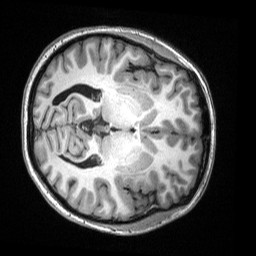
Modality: T1w
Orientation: axial
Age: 23
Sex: female